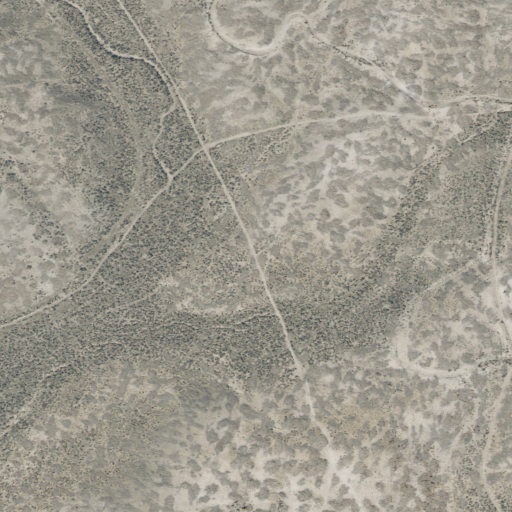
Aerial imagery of valley in Utah named Bates Gulch containing only shrub